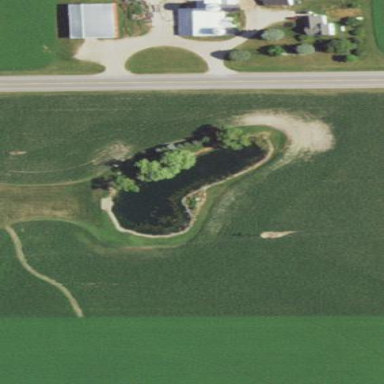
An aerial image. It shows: Peaceful pond surrounded by nature.